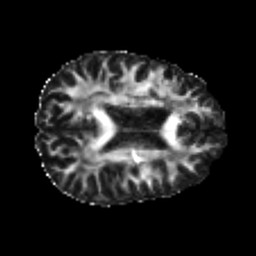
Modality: FA
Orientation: axial
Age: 21
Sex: male
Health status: healthy
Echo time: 0.074 s